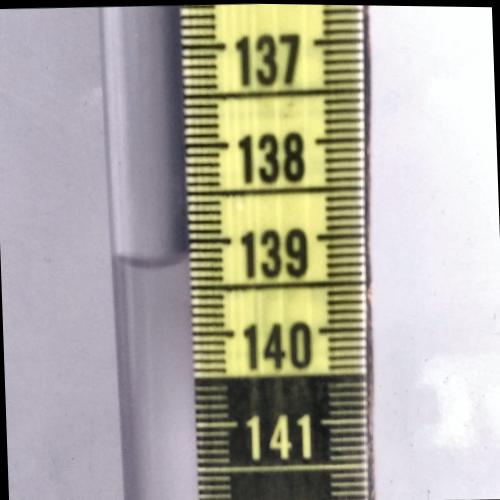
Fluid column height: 139.2 cm